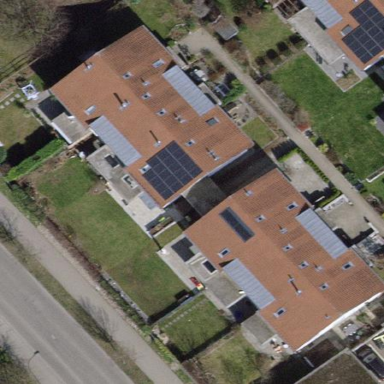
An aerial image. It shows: Terrace building with gabled roof.